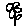
Label: flower